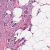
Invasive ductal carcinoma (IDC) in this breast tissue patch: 1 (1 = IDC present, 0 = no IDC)